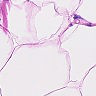
Metastatic tissue present: no